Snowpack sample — Rabbit Ears Pass, Jackson County, Colorado, USA (12/17/25, 1:08 PM MST)
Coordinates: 40.387, -106.625
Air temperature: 34 °F
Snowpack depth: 46 cm
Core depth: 30 cm
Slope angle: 6°, slope face: 165°
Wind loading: medium
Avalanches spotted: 0
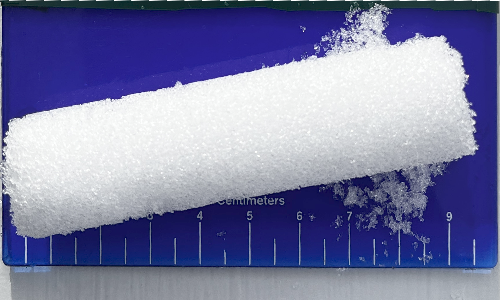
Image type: core
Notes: No avalanches spotted nearby, although collected in a meadowy area with minimal risk on this face of the pass.